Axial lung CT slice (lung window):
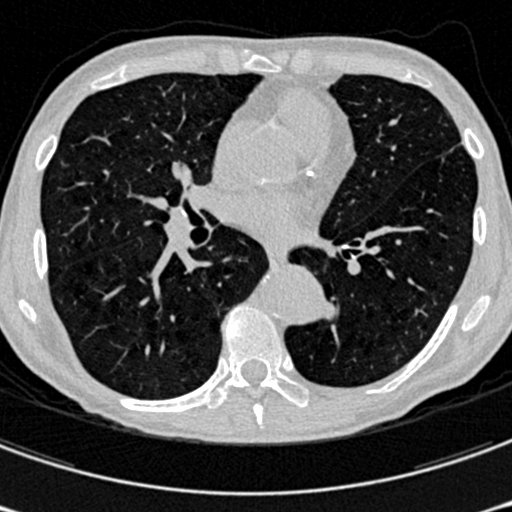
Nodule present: no